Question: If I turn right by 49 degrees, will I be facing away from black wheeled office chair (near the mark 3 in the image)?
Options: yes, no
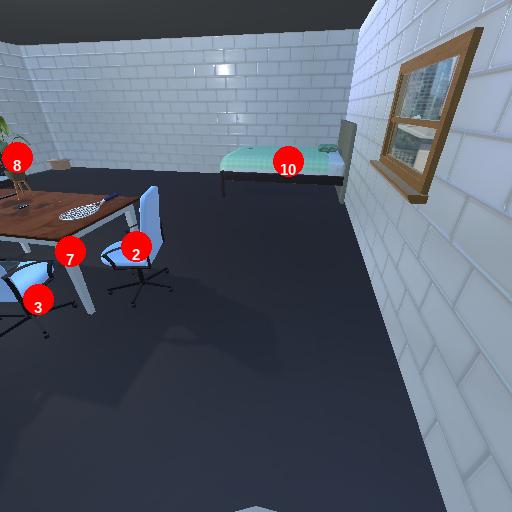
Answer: yes